Question: I'm having troubles working something out. I have just used a threaded comment example online, tested it against manually inputted data and works perfectly.

But this setup is kind of strange. It uses a PATH method, so the first comment has a path of 01, a reply to that comment has a path of 01_01 and another reply to the first comment would have 01_02. You can see the relative paths in my screenshot (above), next to each name.
This method performs really well, as I have tested it against many, many comments. The problem I have is calculating the next reply path. For example, let's say my user clicks [reply] on Jeremy Clarkson's comment, which has a path of 01_01_01. The next sequence to this would be 01_01_02, but that has already been used by Kim Bauer's comment. I thought I could do a little query 'SELECT * FROM comments WHERE path LIKE '01_01_%'' and select the last row and add 1 to it, but the comment from Chloe O'Brien has 01_01_01_01, which would affect this result.
Can somebody please explain how I can calculate the next correct path for a reply?
I calculate the next available path by doing this:
'''
SELECT path
FROM blog_comments
WHERE path LIKE '01_01___'
ORDER BY path DESC
LIMIT 1
$last_path = $row[0];
$last_path_suffix = substr($last_path,strrpos($last_path,'_')+1);
$next_path_suffix = str_pad($last_path_suffix+1,2,'0',STR_PAD_LEFT);
$next_path = substr($last_path,0,strlen($last_path)-strlen($last_path_suffix)).$next_path_suffix;
'''
'''
$SQL = "SELECT * FROM comments ORDER BY path ASC;";
while($row = $STH->fetch()) {
$nesting_depth = strlen($row['path']) - strlen(str_replace('_','',$row['path']));
$left_margin = $nesting_depth * 40; // 40 pixels nesting indent
echo '<div class="comment_item" style="margin-left:'.$left_margin.'px;">';
echo '<strong>'.htmlspecialchars($row['author_name']).'<br>';
echo htmlspecialchars($row['comment']).'<br>';
echo '</div>';
}
'''
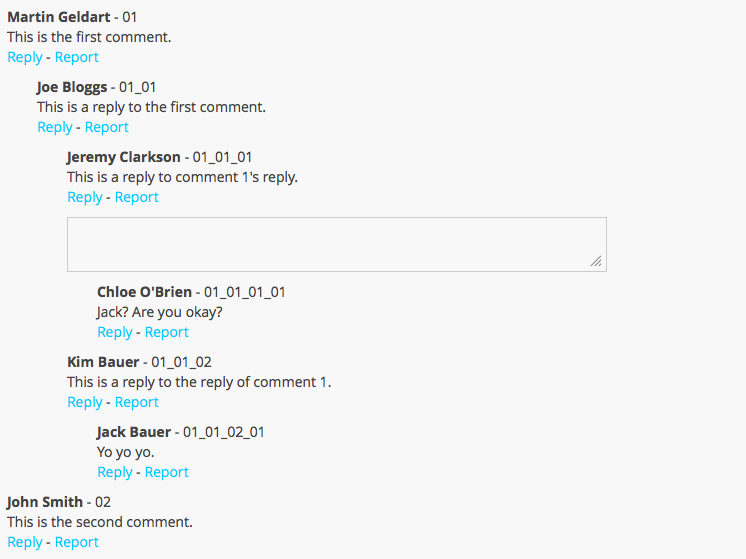
Answer: You could search for exactly two digits using two underscores '__'. Underscore is a wildcard that matches exactly one unknown character. And you should escape the literal underscores since '_' is a wildcard character.
'''
SELECT * FROM comments WHERE path LIKE '01\_01\___' ESCAPE ''
'''